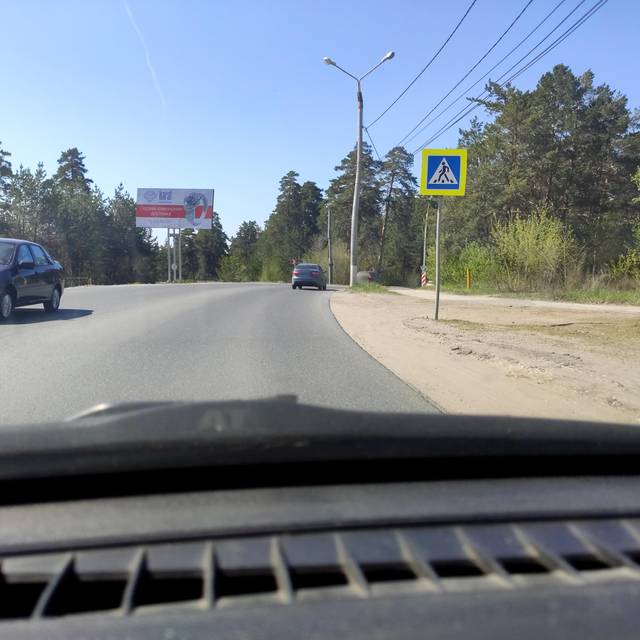
Region: Russia
Coordinates: 53.476, 49.349